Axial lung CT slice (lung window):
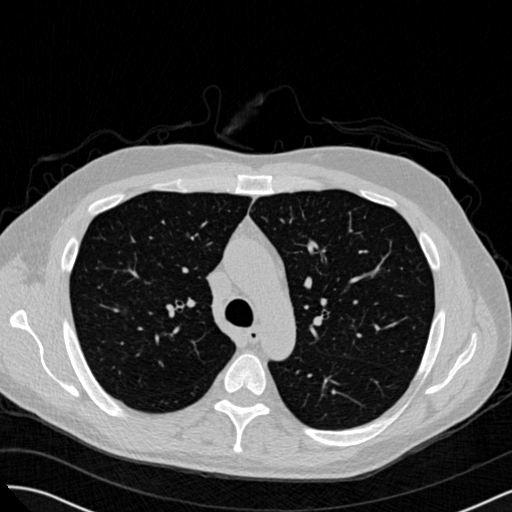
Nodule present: no